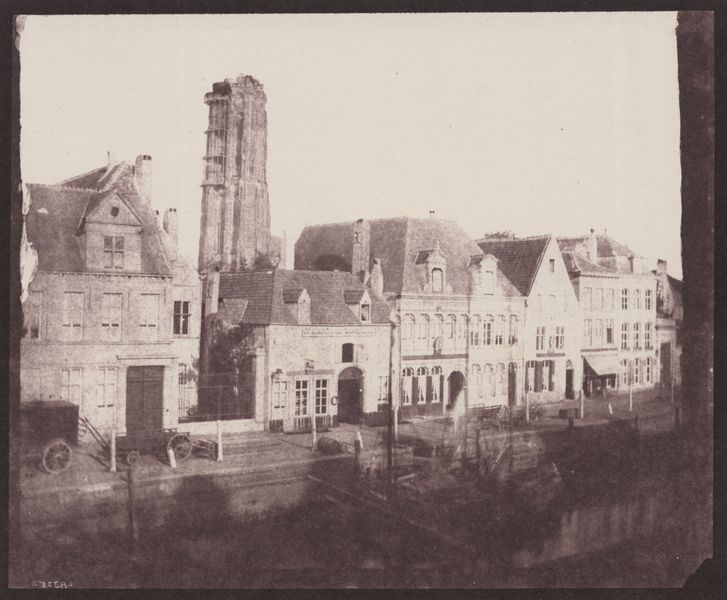
Titel: Gent, die rechte Seite des Panoramabildes
Künstler: William Henry Fox Talbot
Standort: Lacock (UK)
Institution: Sammlung Lacock
Schlagwörter: dunkel, himmel, schatten, wasser, weiß, bäume, fluss, kirchturm, see, stadt, ufer, fenster, glas, grau, hell, laternen, licht, schwarz, strasse, tür, dach, gebäude, haus, zaun, alt, signatur, gracht, häuser, spiegelung, brücke, büsche, kanal, kirche, sonne, sträucher, arbeit, boot, kamin, kamine, karren, räder, schornstein, turm, schiff, schiffe, fassade, fassaden, ort, türen, dächer, giebel, mauer, kutsche, speichen, sepia, grube, rad, wagen, kai, kaimauer, masten, tor, pfosten, foto, fotografie, ortschaft, photographie, eingang, ruine, kirchenturm, gauben, scheiben, schwarz-weiß, reihe, deichsel, photo, portal, tore, kaputt, anhänger, mittelalter, fachwerk, zerstört, dachgauben, etagen, gaube, geschosse, gärten, gleise, fotographie, stockwerke, aufnahme, fot, gründerzeit, faß, abriss, markise, leiterwagen, häuserzeile, mietshäuser, straßenzug, villen, altstadt, weltkrieg, unrat, brügge, vintage, daguerreotypie, ktsche, belfried, dacherker, alte häuser, 20. jahrhundert, hauptstraße, sw, ladenstraße, tracktor, fotogfrafie, alter turm